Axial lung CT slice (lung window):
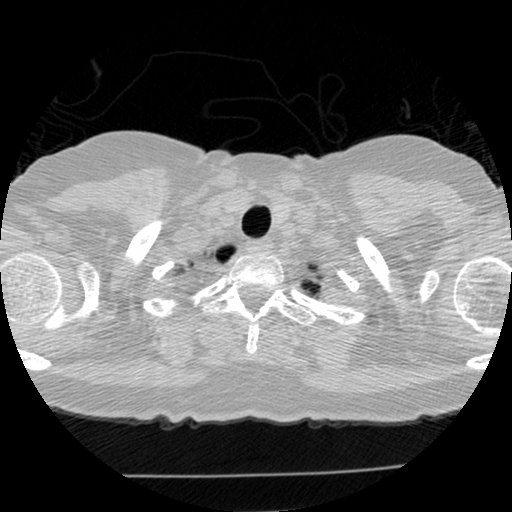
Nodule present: no